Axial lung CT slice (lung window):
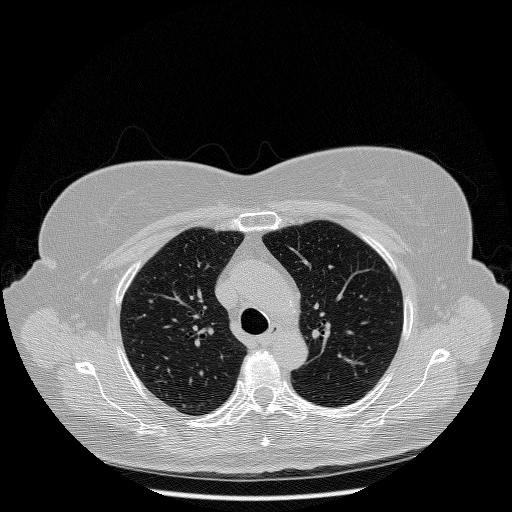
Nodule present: no